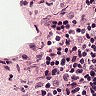
Metastatic tissue present: no